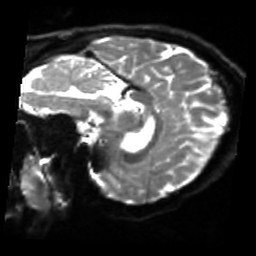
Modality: sbref
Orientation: sagittal
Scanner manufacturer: siemens
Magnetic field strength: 3 T
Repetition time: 4 s
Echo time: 0.0594 s